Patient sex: M
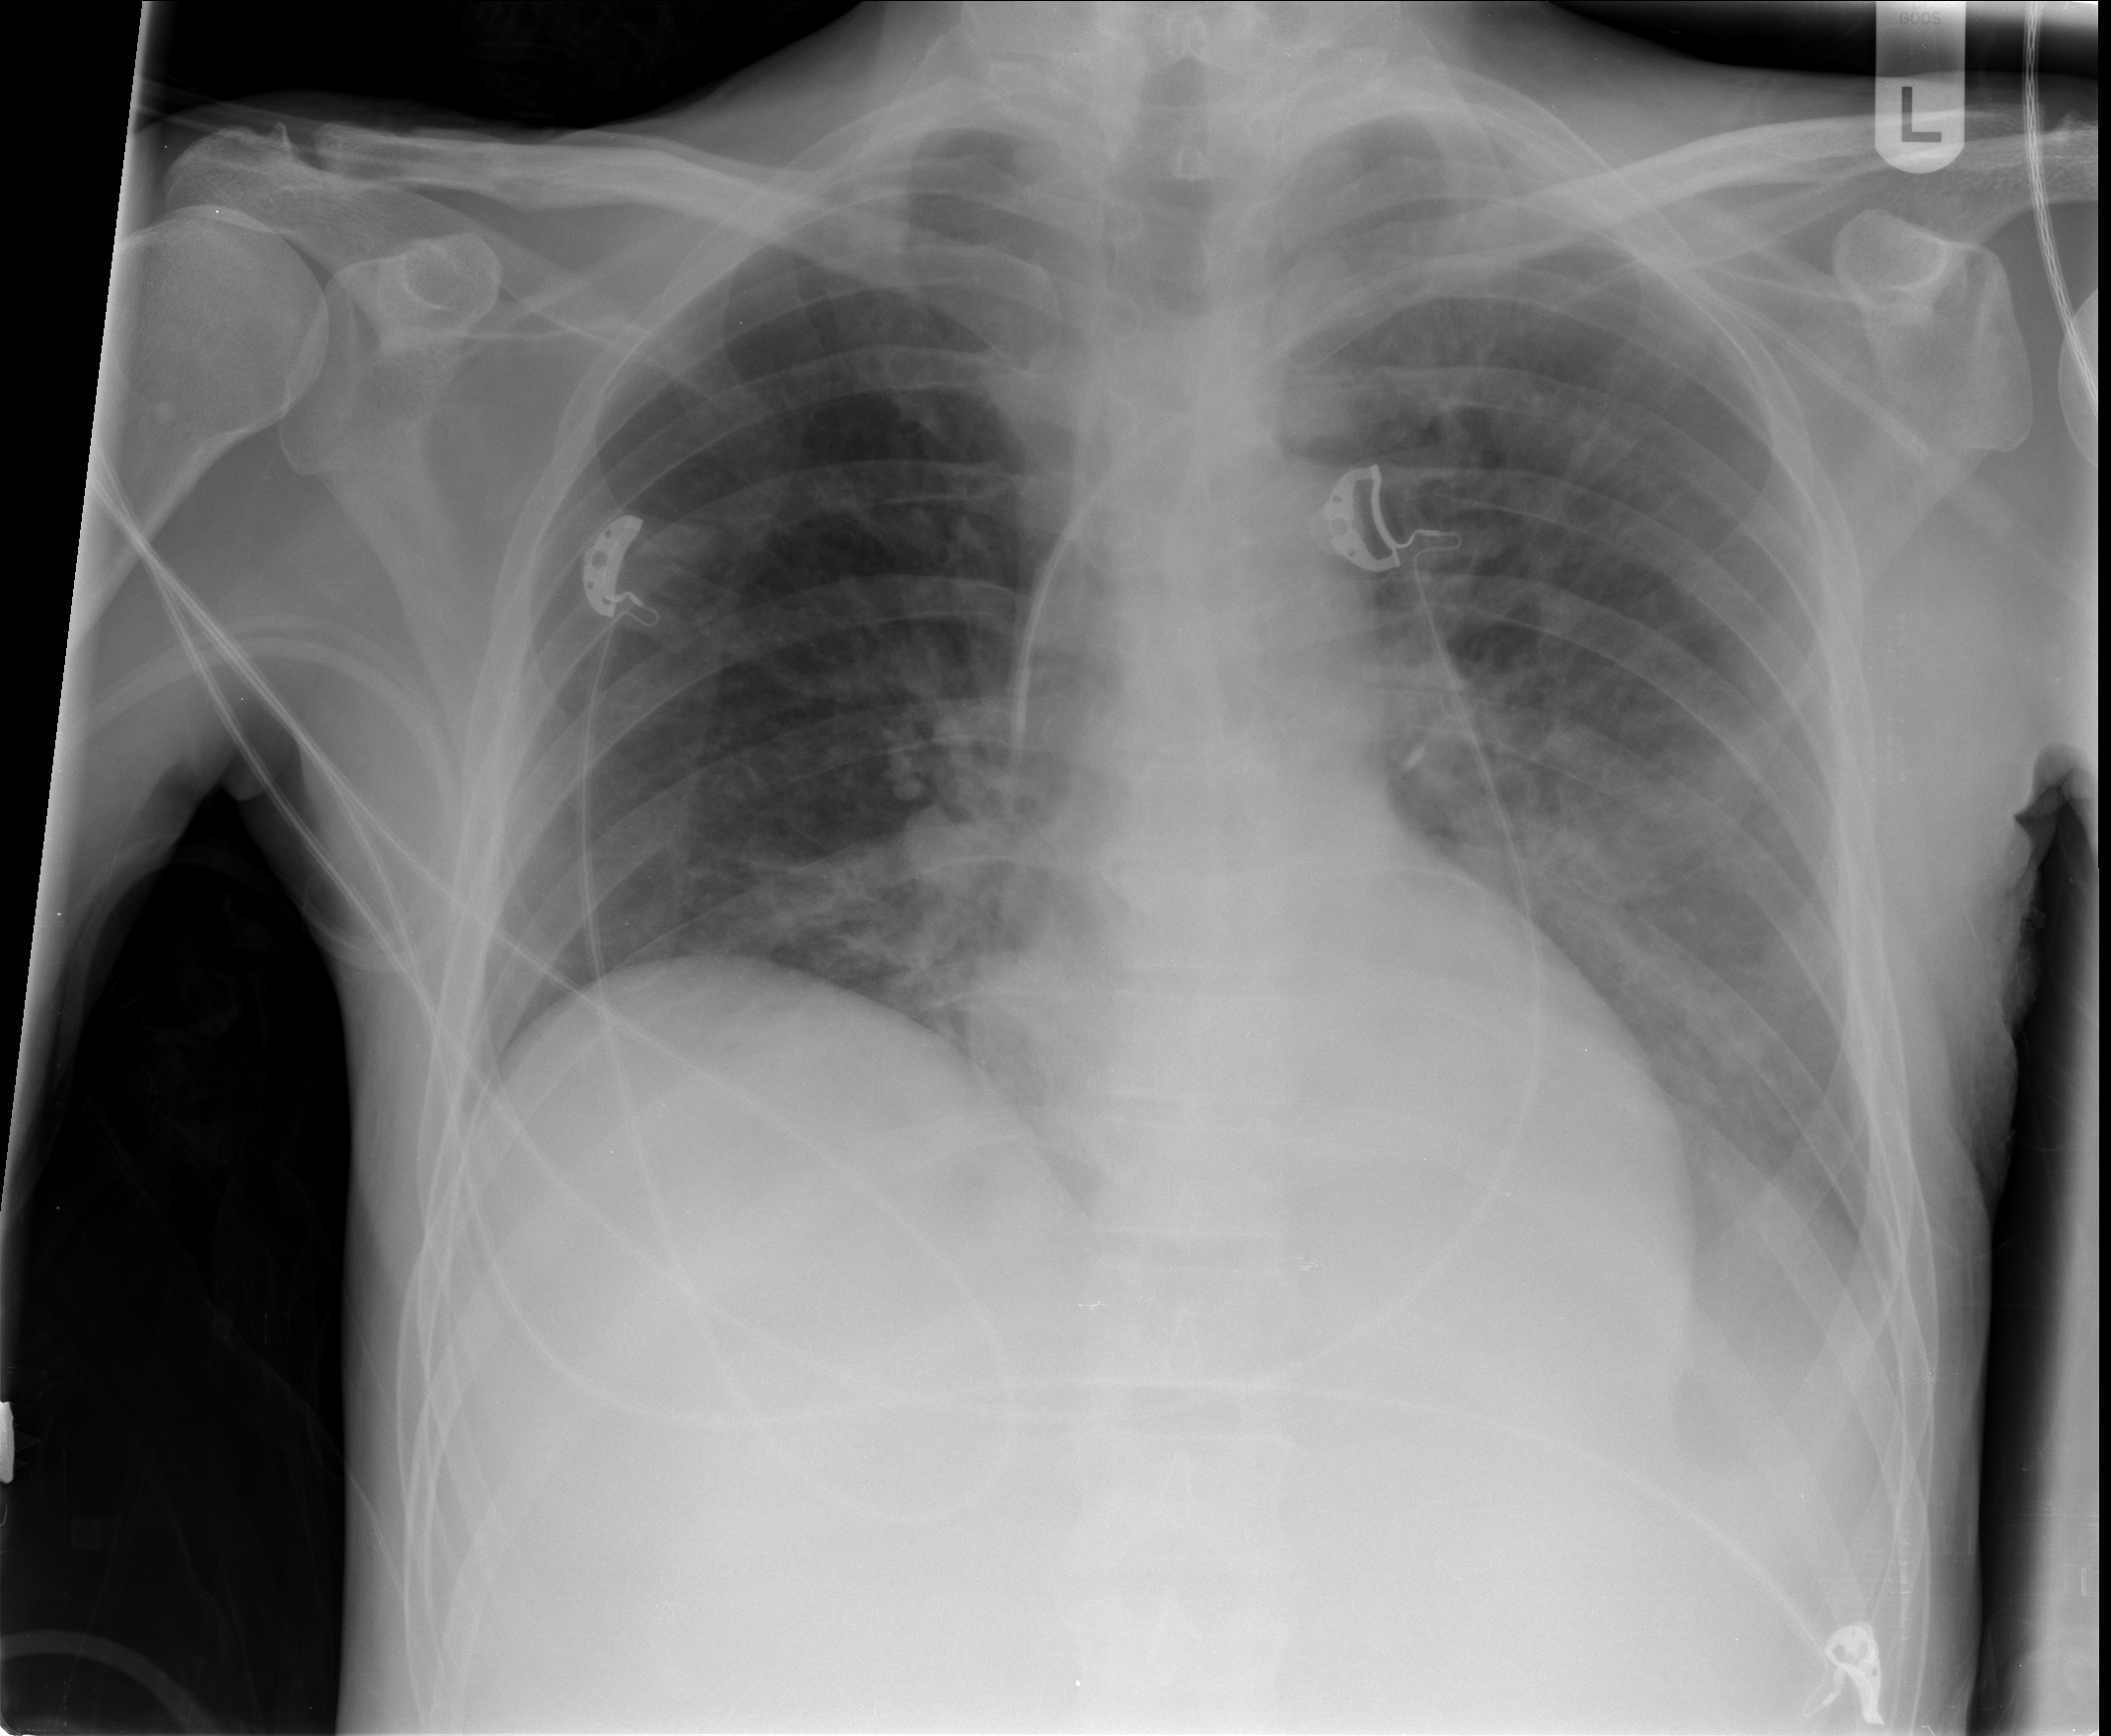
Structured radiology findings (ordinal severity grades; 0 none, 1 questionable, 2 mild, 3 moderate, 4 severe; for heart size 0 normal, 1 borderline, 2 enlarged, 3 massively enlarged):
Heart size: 0
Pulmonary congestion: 2
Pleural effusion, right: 0
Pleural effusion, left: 1
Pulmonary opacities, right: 0
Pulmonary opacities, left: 2
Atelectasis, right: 2
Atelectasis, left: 2